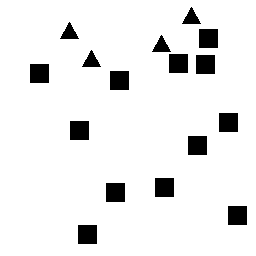
Squares: 12
Triangles: 4
Stars: 0
Total shapes: 16